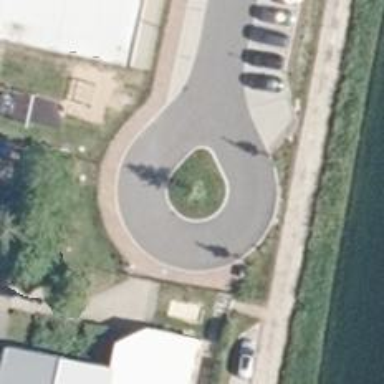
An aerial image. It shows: Turning loop on the road.